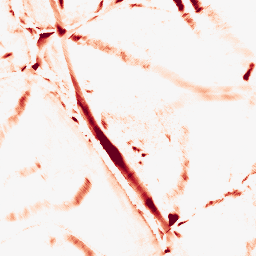
Category: morphological
Decomposition family: morphological_diamond
Decomposition parameters: operation: opening
radius: 10
Upsampling method: lanczos
Upsampling parameters: scale: 4
Upsampling scale: 4